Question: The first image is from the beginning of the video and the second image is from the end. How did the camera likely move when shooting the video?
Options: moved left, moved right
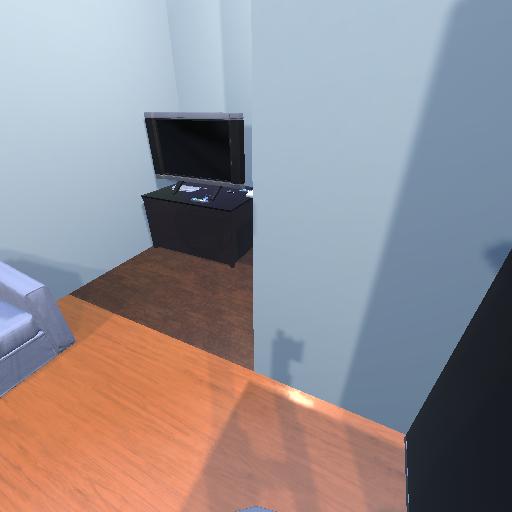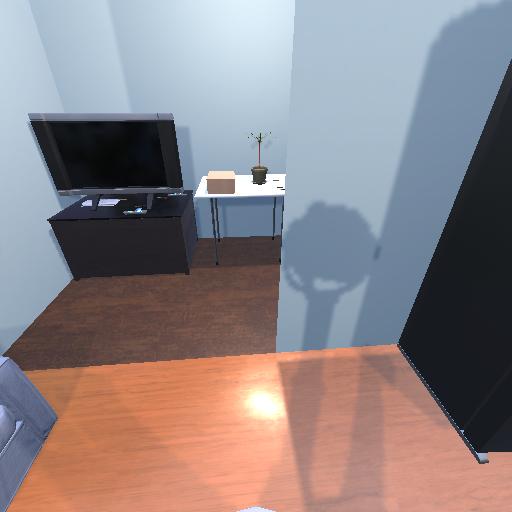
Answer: moved left